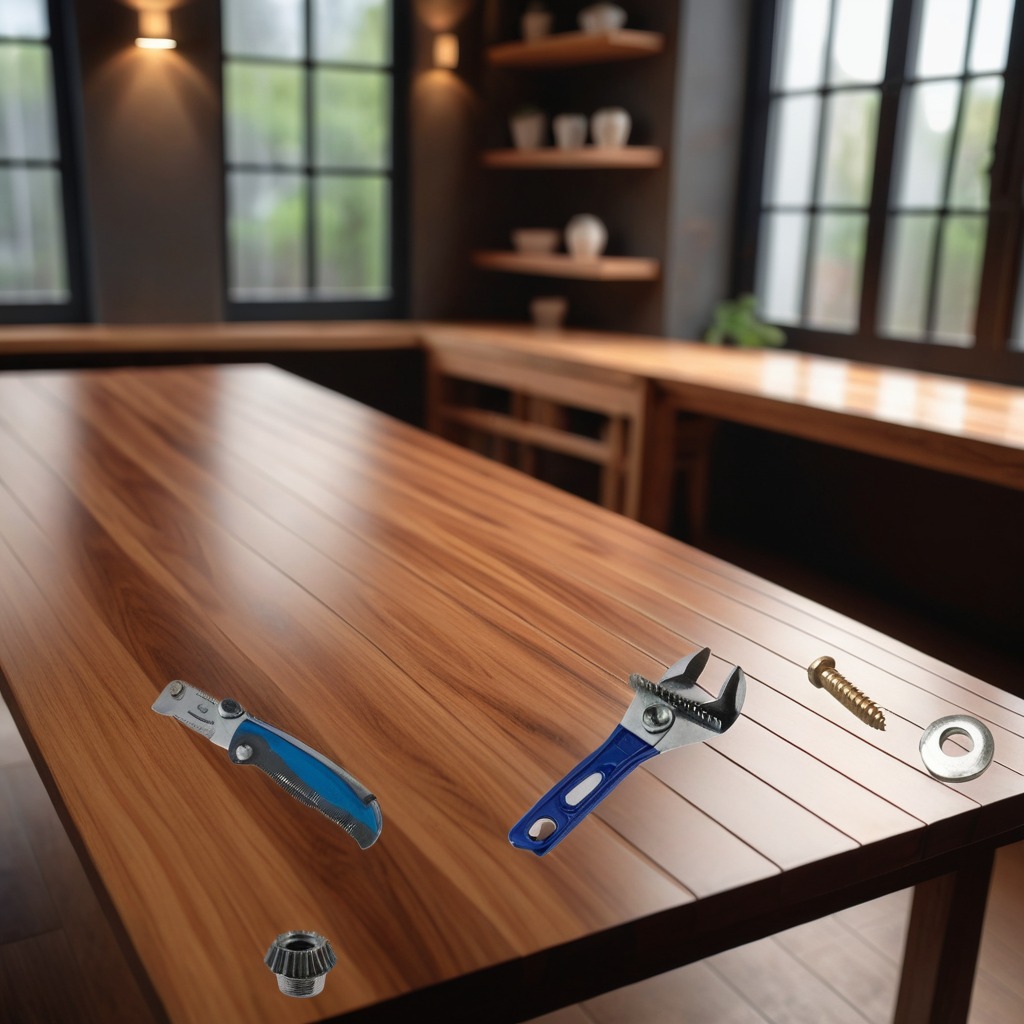
A steel gear with teeth, a utility knife, a flat metal washer, a metal machine screw, and a wrench are lying on the wooden table.